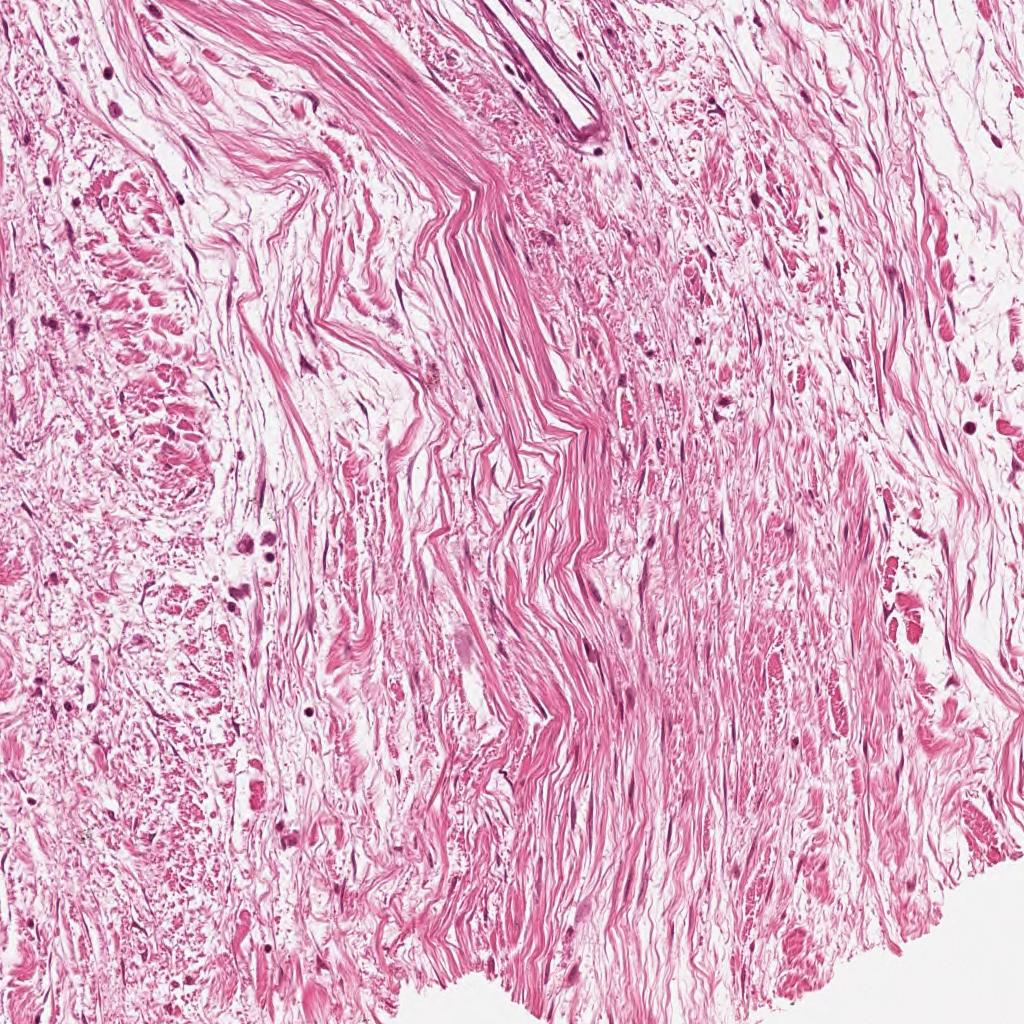
Label: Non-Tumor